Question: This is my first post here.
My question is, how to combine row when timestamp (base on date only Y-m-d), item_condition and equipment_spare_id are same. Then GROUP_CONCAT remark and serial_number.
In this case, it should has 2 row.
Thanks in advance.

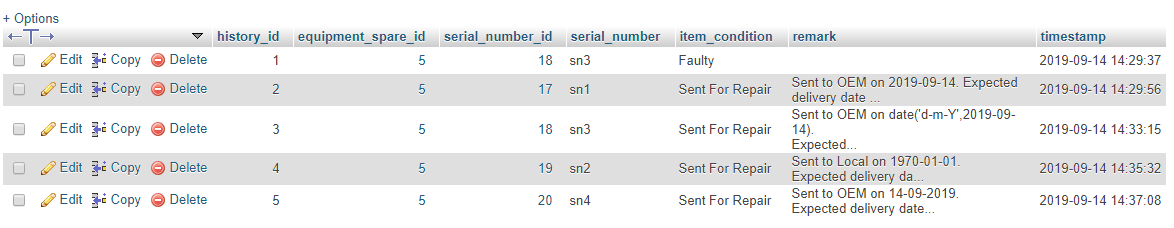
Answer: You seem to want 'group by'. You are not clear on what the result set should look like, but the idea is:
'''
select date(timestamp) as dte, item_condition, equipment_spare_id,
count(*)
from t
group by dte, item_condition, equipment_spare_id;
'''